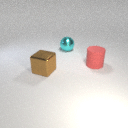
large brown metal cube in front of large red rubber cylinder